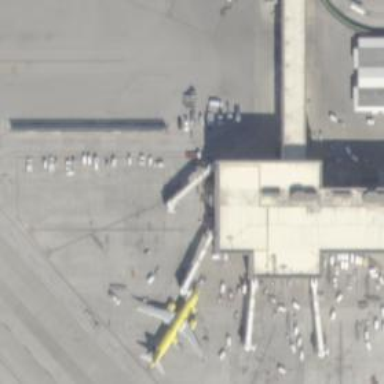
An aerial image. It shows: Airport gate.